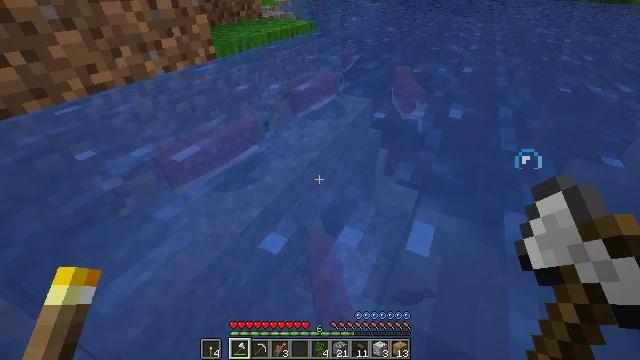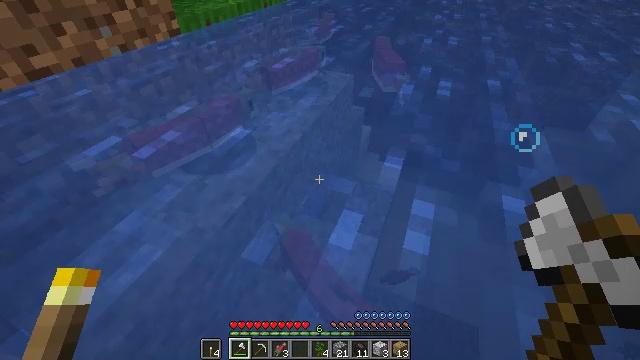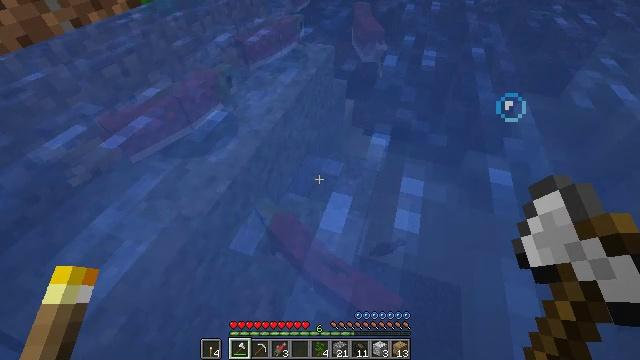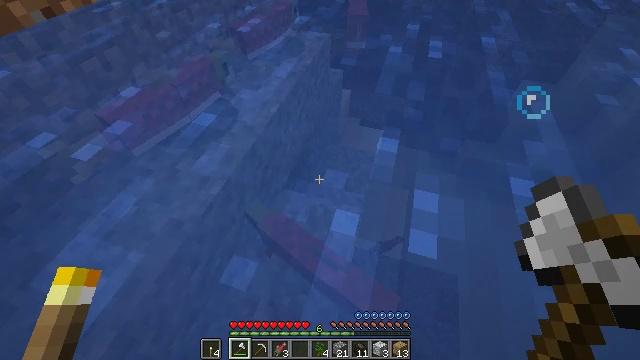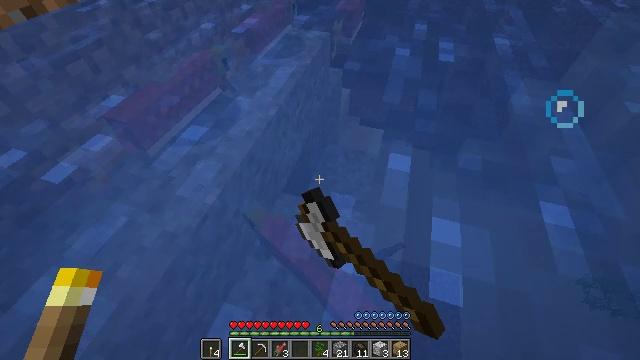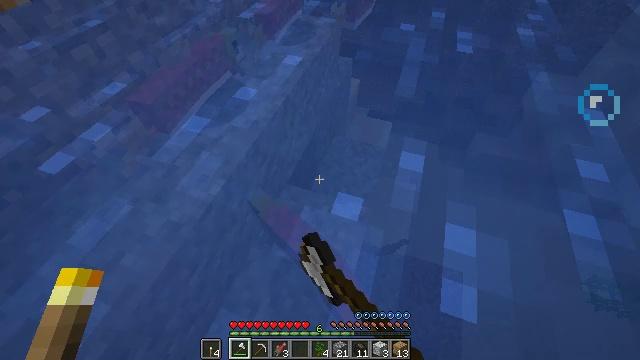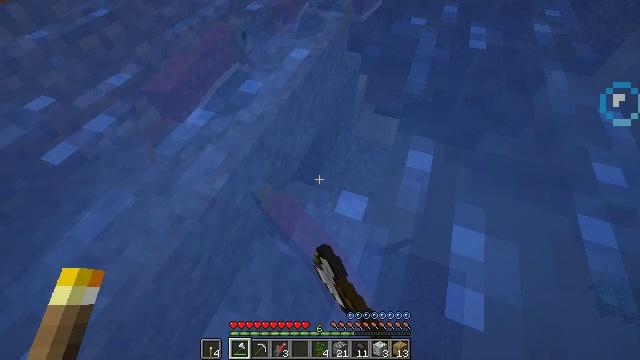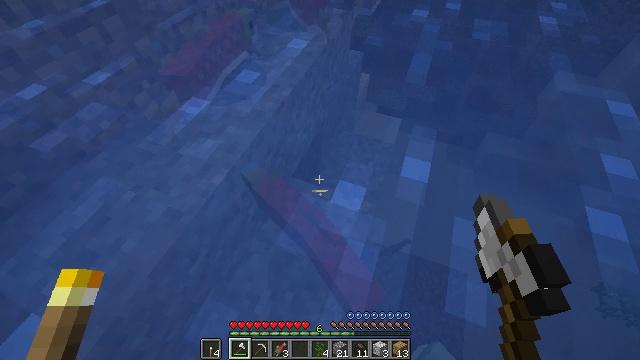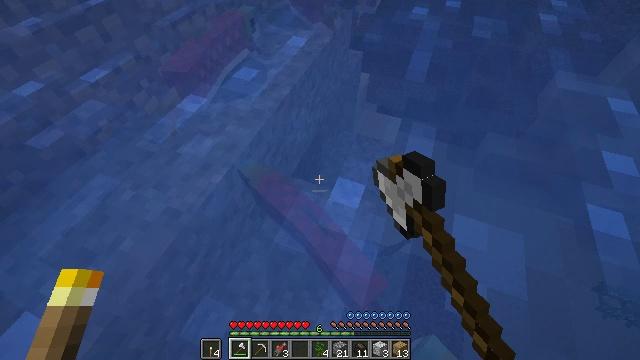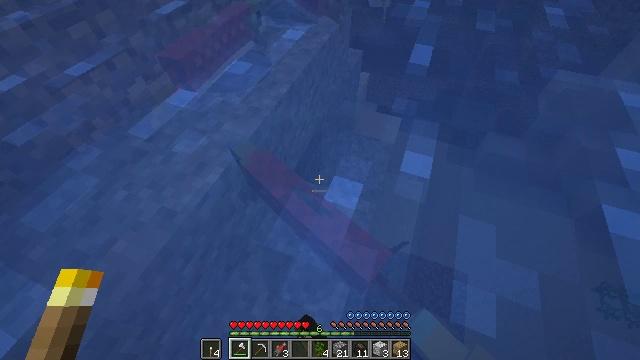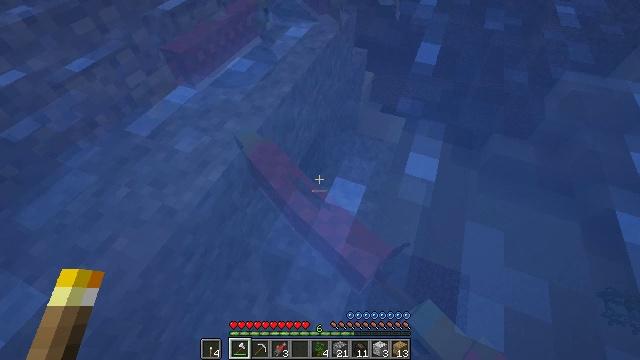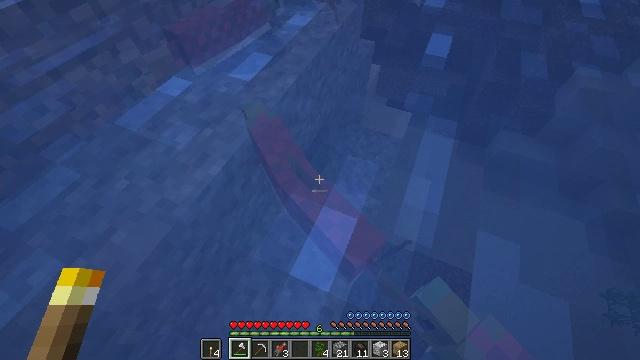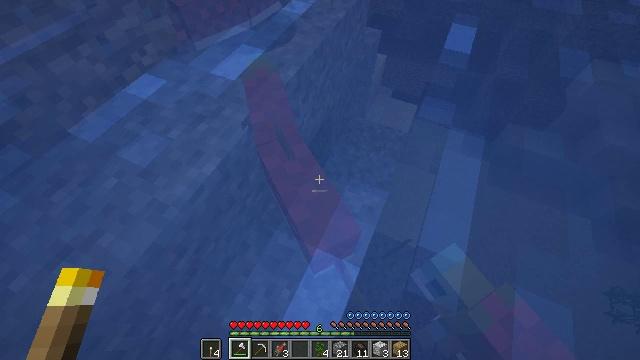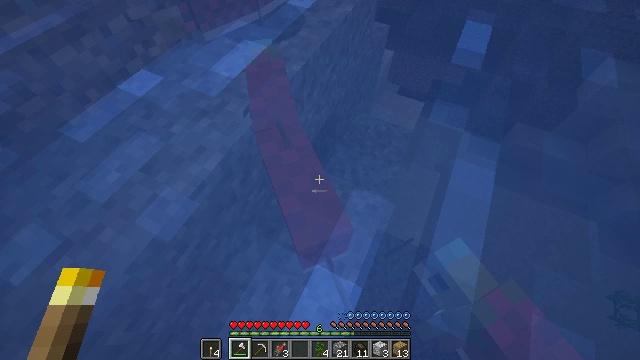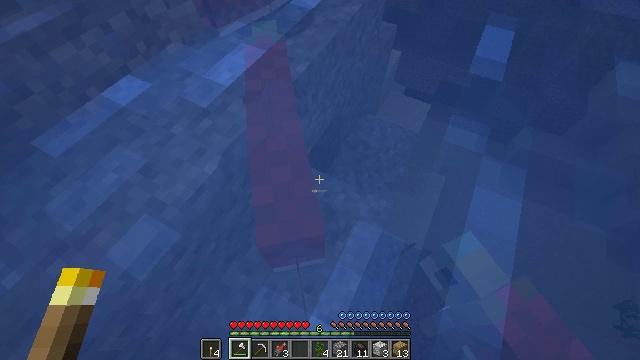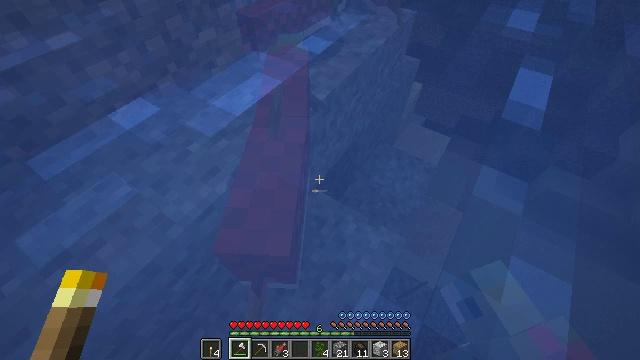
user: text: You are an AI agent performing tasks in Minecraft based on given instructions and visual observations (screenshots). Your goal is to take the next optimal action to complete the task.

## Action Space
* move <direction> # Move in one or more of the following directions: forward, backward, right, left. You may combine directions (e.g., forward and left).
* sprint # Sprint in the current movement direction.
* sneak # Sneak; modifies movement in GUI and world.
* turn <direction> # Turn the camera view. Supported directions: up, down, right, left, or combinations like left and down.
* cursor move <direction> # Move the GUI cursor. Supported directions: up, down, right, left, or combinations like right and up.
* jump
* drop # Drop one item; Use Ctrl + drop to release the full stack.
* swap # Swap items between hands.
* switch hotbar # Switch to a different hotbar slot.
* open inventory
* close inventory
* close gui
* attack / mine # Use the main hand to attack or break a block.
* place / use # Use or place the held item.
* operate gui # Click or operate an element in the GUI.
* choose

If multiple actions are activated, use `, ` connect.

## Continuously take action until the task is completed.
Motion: motion action
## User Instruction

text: Hunt fish.
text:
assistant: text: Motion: move forward, turn right and down
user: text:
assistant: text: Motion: move forward, turn right and down
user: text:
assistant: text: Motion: move forward, turn right and down, attack / mine
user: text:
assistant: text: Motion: move forward, attack / mine
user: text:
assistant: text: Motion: move forward, turn left and down, attack / mine
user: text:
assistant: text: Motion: move forward, turn left, attack / mine
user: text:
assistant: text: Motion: move forward, attack / mine
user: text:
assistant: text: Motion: move forward
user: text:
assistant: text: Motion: move forward
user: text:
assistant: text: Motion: move forward, turn left
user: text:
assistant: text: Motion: move forward, turn left and down
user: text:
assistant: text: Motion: move forward, turn left and down
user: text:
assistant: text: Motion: move forward, turn left and down
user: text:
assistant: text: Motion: move forward, turn left
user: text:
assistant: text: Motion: turn left and up
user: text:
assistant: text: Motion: turn left and up
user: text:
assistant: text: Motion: turn up
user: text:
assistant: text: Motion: turn up
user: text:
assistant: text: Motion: turn up
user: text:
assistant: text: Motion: turn left and up
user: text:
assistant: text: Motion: turn left and up
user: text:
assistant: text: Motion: turn left and up
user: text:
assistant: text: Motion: turn left and up, attack / mine
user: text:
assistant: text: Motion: attack / mine
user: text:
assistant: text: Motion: move forward, attack / mine
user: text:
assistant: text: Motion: move forward, turn right, attack / mine
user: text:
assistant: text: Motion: move forward, turn right and down
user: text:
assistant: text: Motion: move forward
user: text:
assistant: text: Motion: move forward, turn right and down
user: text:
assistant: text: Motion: move forward, turn right and down